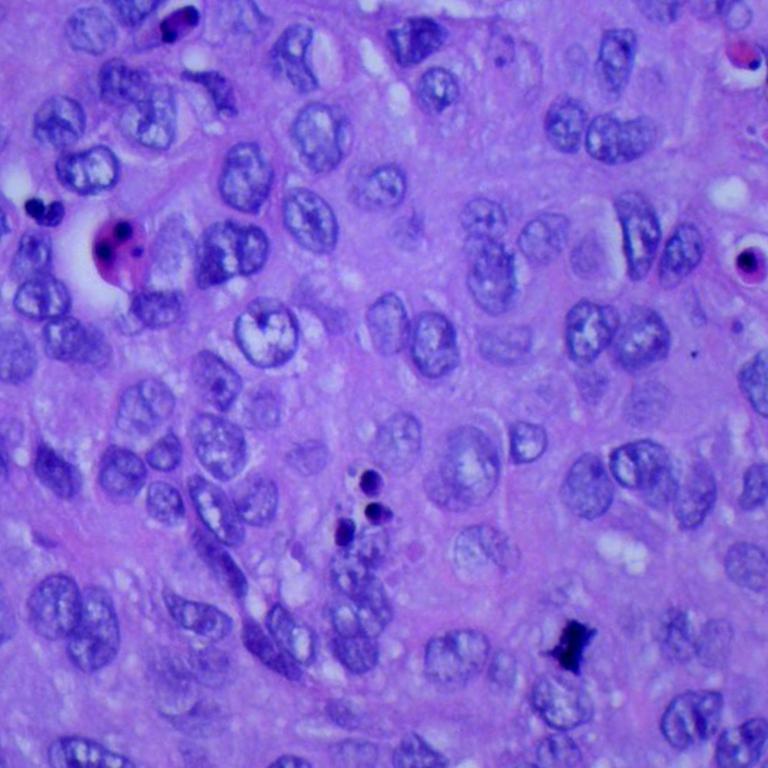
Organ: lung
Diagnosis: squamous carcinomas